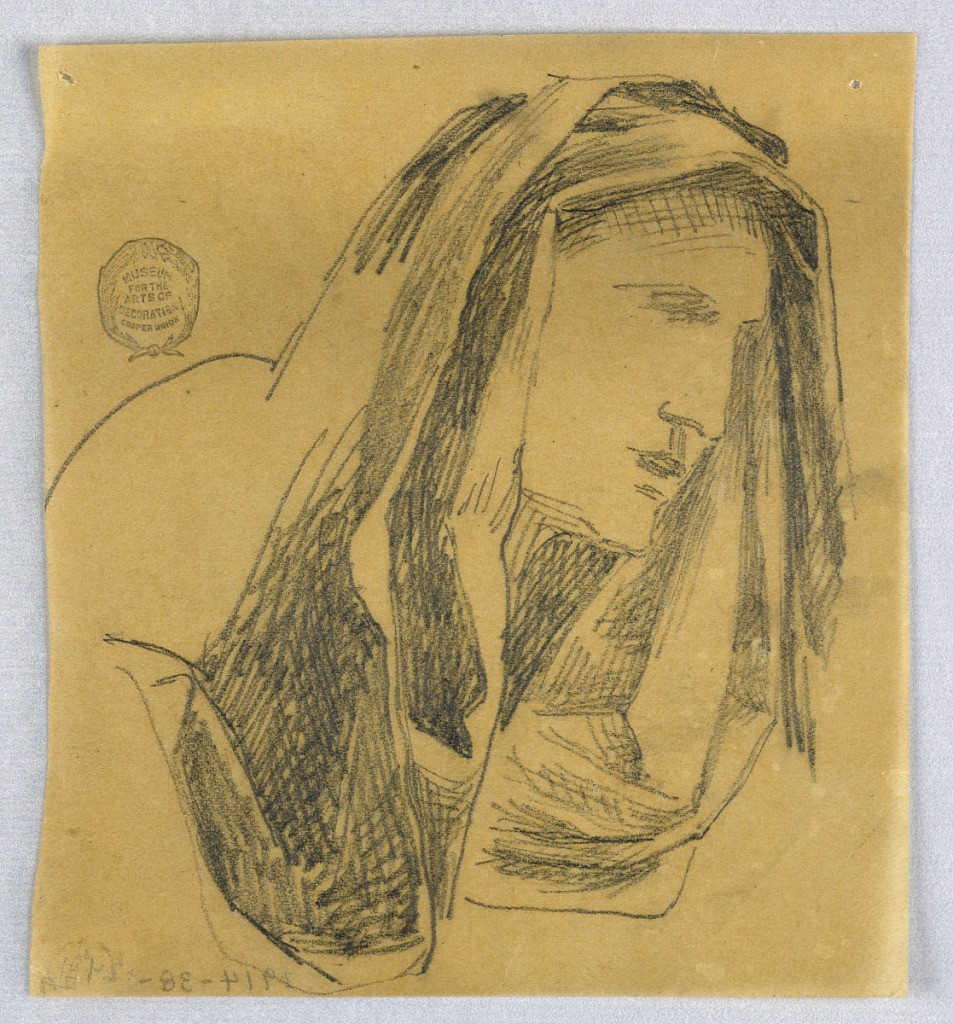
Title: Sketch of Woman's Head
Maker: Francis Augustus Lathrop, American, 1849–1909
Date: ca. 1895
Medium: Graphite on tracing paper
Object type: Drawing
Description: Woman looking to the right, wearing drapery over her head.